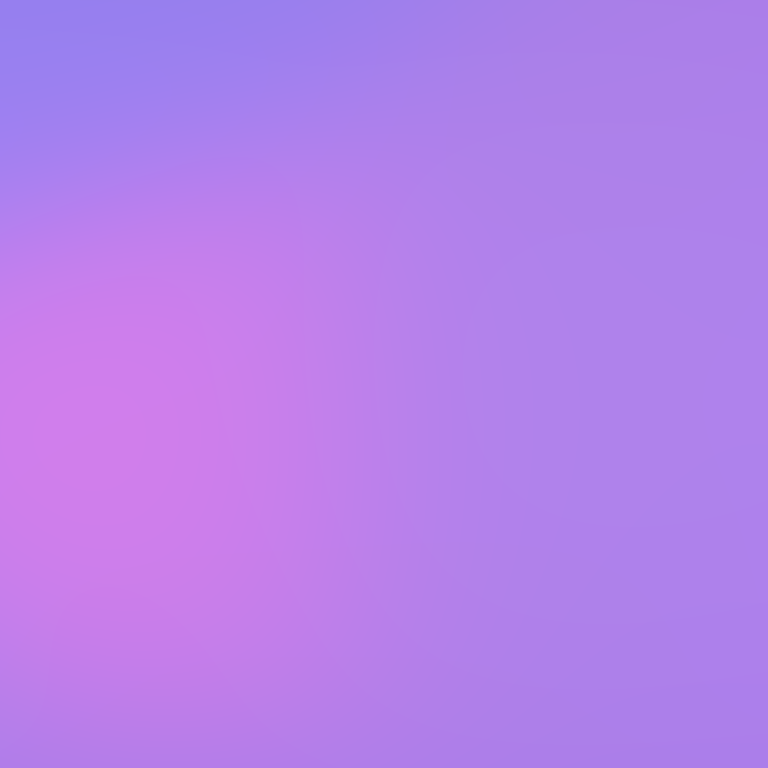
Abstract light effect, smooth gradient from soft lavender to gentle pink, serene atmosphere, diffuse glow, no room, no furniture, no objects.